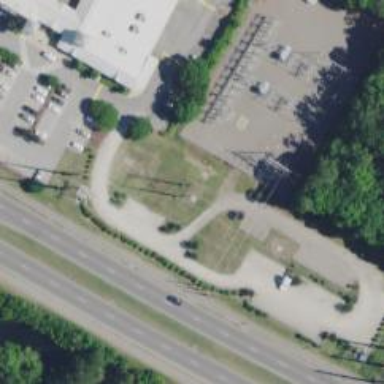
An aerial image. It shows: Distribution level power substation surrounded by fence.